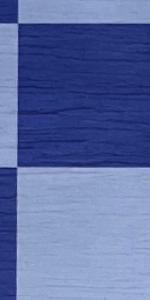
Label: Empty